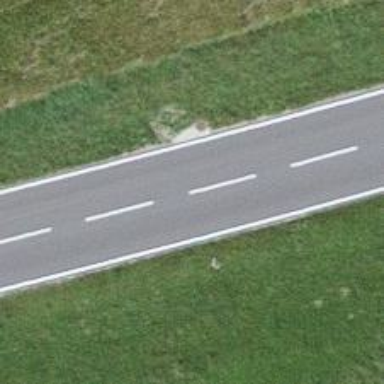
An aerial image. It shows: Tertiary road with asphalt surface.